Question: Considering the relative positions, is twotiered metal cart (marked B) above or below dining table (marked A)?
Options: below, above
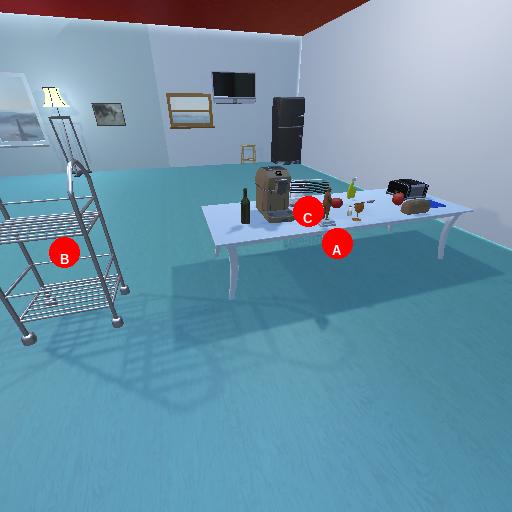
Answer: below